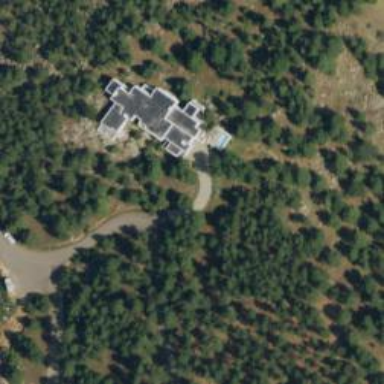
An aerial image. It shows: Driveway.